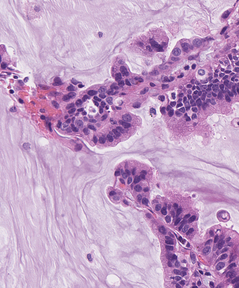
Tumor epithelial tissue: yes
Tumor-associated stroma tissue: yes
Normal tissue: no